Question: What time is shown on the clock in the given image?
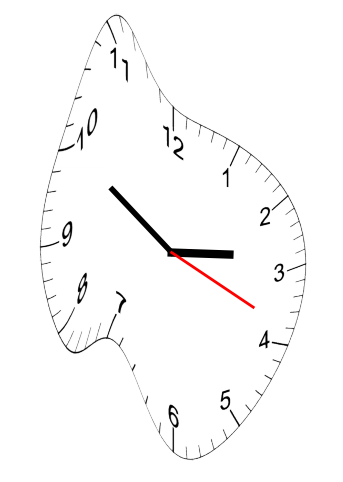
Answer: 02:50:19